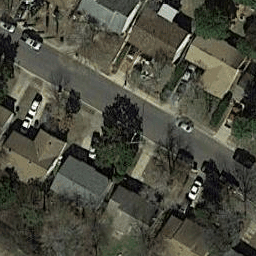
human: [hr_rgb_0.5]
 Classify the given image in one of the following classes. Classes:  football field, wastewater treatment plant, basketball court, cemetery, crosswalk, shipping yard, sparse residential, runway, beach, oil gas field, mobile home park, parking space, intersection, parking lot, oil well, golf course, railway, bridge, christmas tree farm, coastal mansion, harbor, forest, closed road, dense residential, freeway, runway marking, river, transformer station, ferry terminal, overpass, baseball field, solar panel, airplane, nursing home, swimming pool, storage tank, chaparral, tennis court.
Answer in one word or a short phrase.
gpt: dense residential